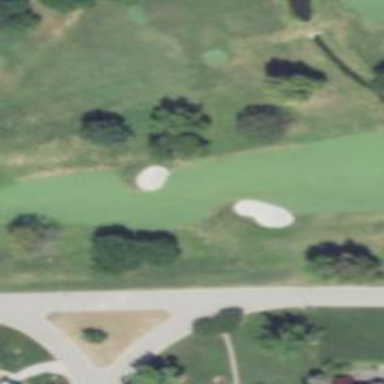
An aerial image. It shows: Grassy area designated as golf fairway.